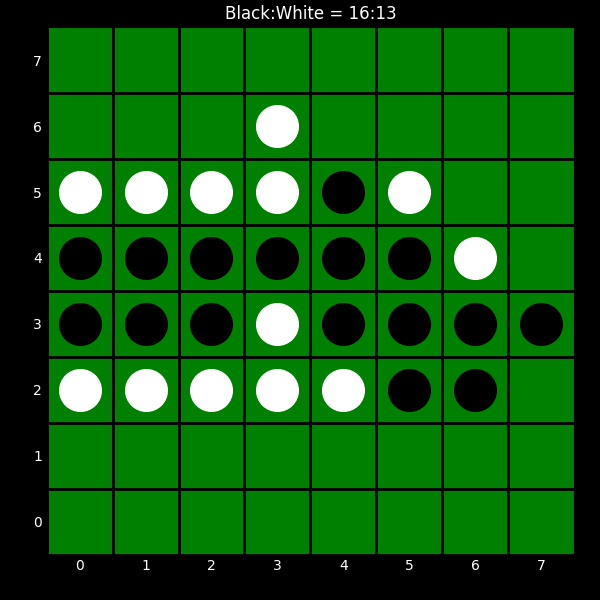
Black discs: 16
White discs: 13